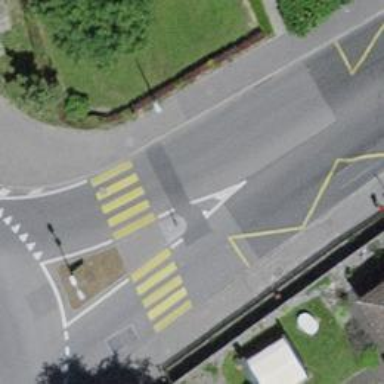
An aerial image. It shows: Uncontrolled zebra crossing with central island.